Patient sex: F
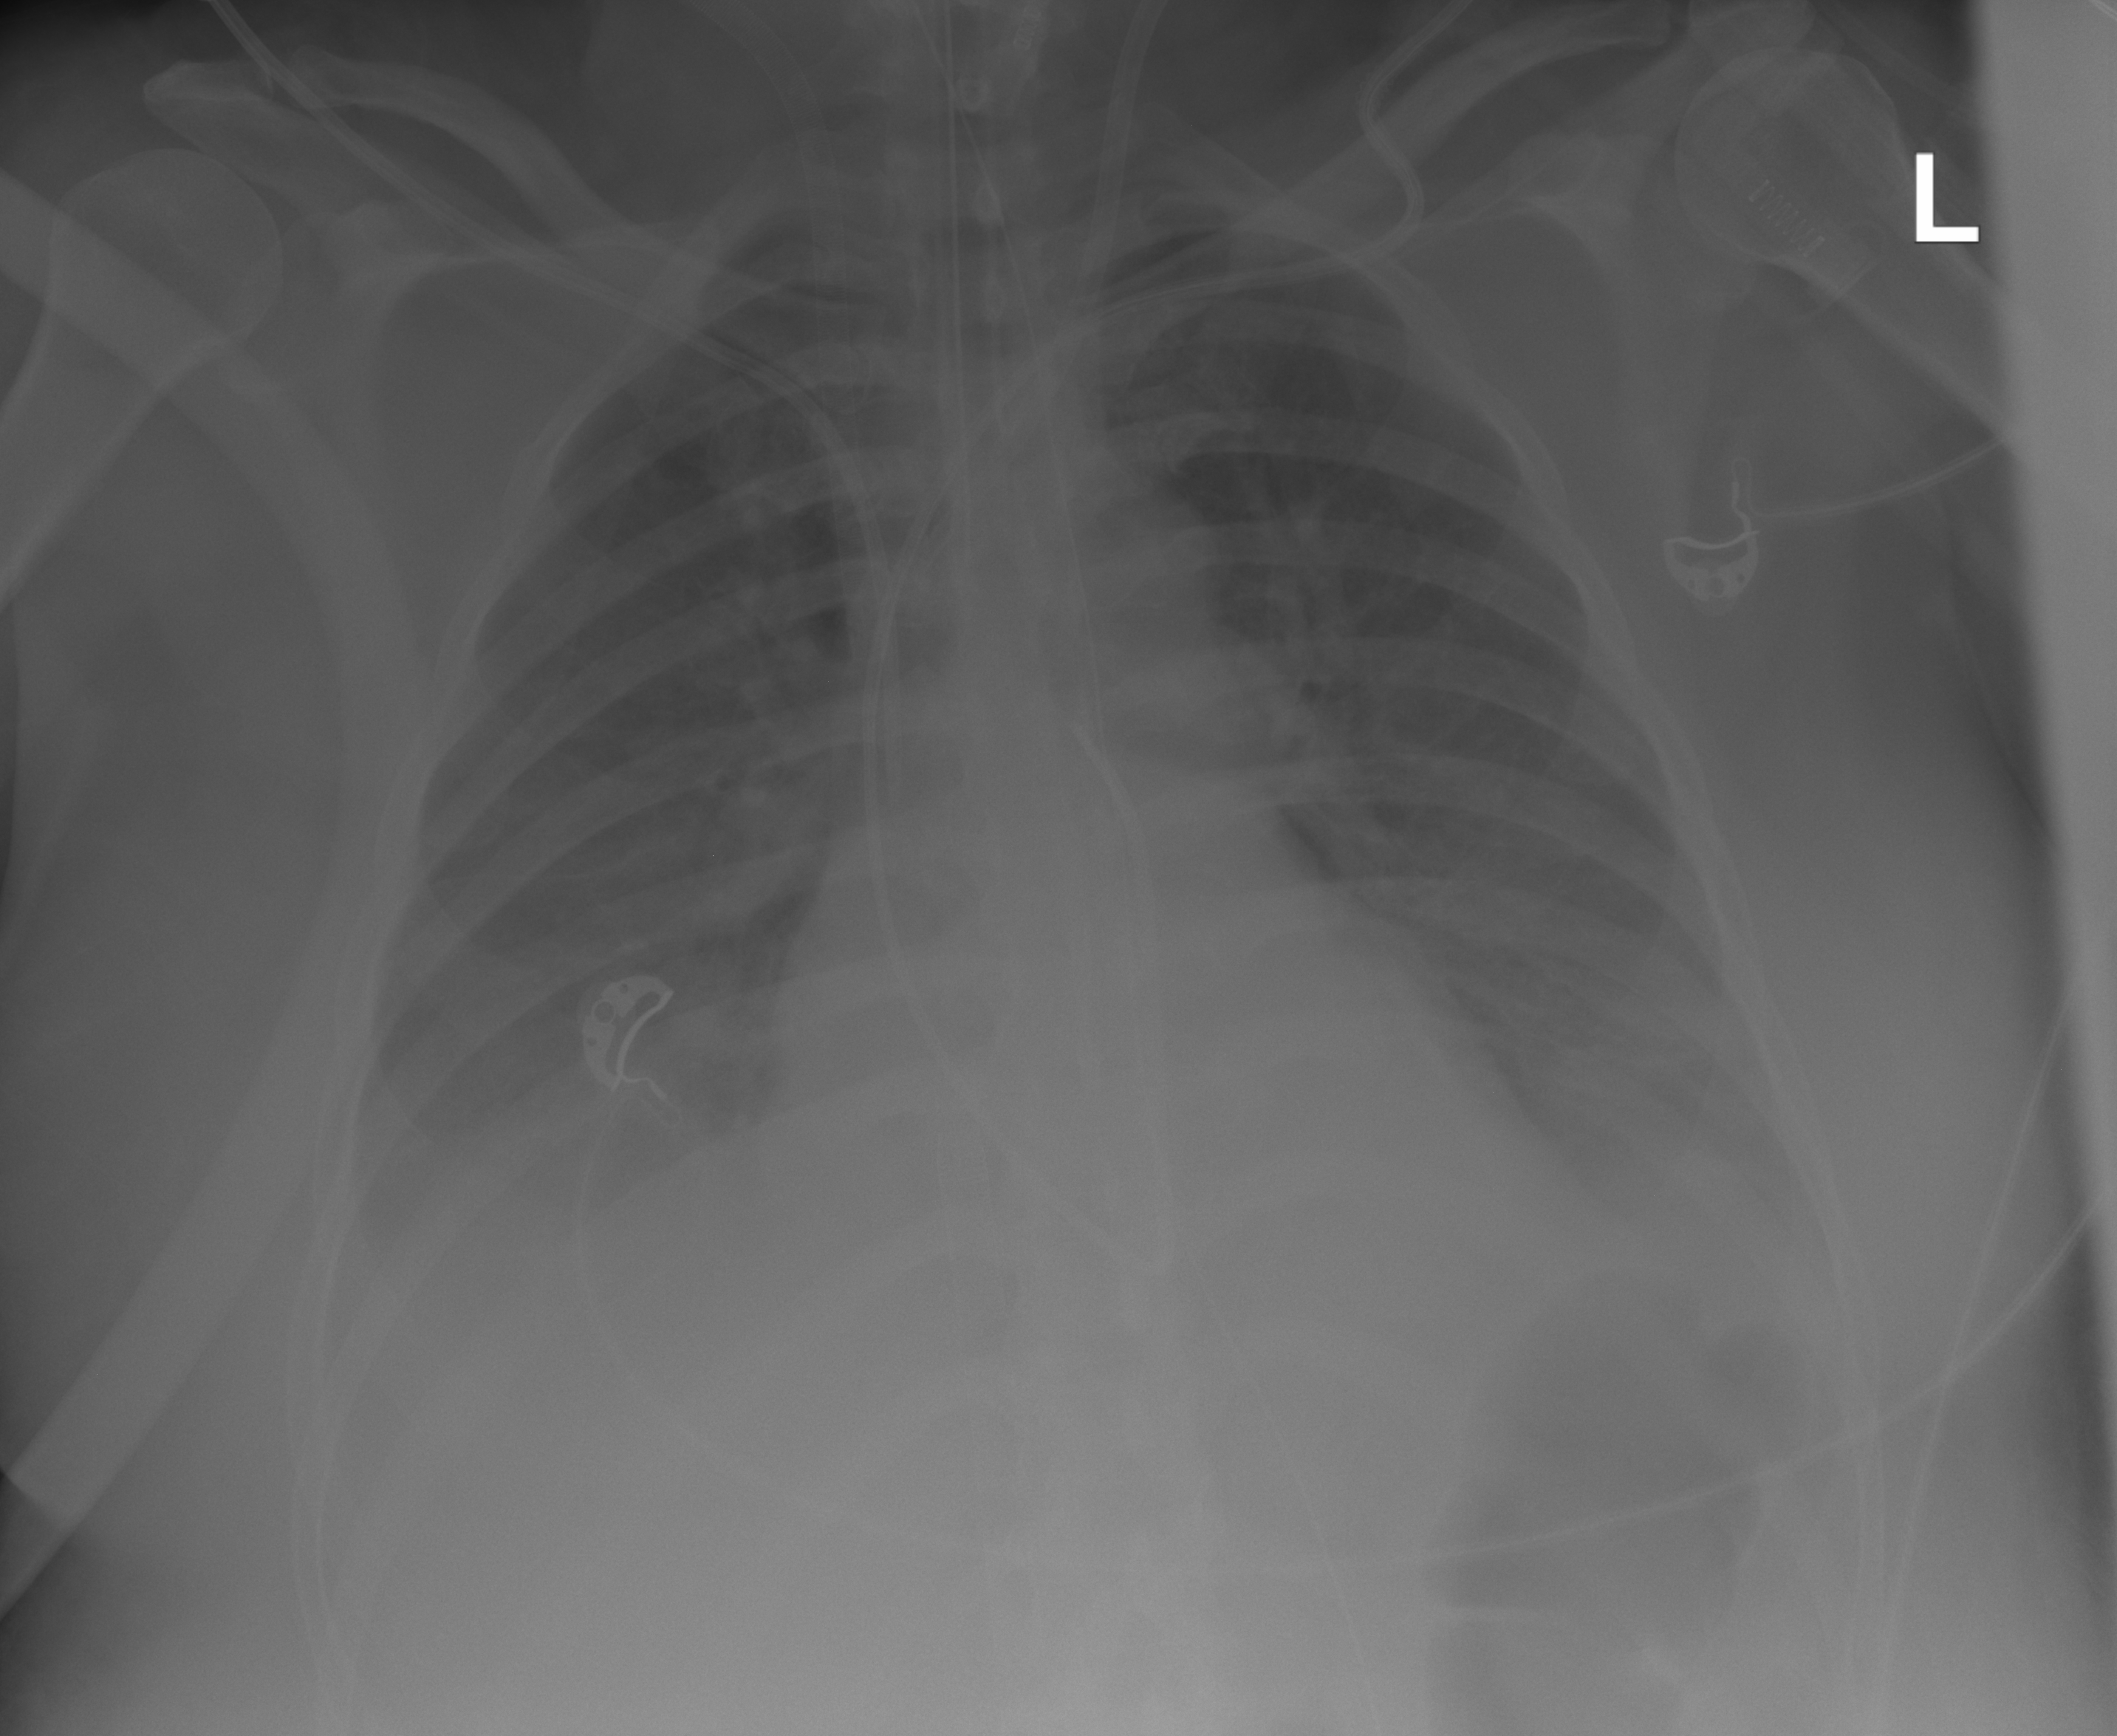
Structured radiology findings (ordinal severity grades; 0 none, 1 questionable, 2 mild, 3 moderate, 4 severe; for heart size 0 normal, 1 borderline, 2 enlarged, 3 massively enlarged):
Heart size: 1
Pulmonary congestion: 2
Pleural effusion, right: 3
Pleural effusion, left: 3
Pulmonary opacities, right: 2
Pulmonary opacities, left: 2
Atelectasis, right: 2
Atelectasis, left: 2